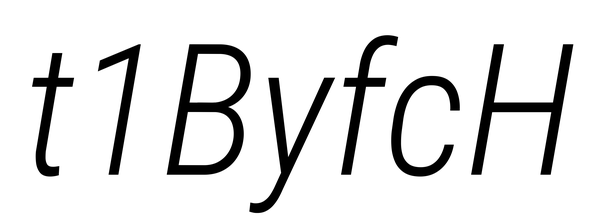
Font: Roboto-Italic_Condensed_Light_Italic